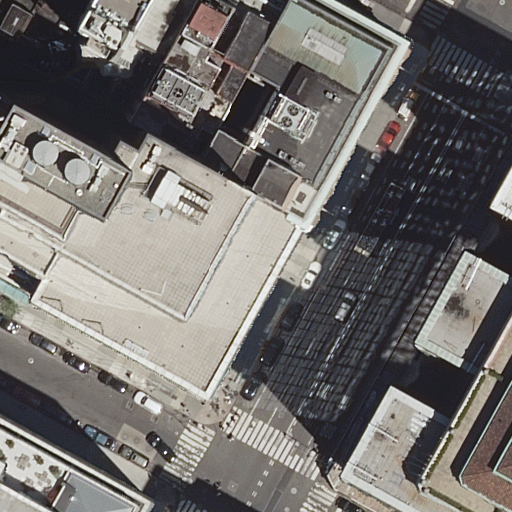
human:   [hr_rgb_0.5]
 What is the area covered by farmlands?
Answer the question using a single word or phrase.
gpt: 0m2

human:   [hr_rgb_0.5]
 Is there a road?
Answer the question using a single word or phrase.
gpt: yes

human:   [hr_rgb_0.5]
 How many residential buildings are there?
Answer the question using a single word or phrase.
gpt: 6

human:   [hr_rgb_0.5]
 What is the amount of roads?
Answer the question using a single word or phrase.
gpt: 7

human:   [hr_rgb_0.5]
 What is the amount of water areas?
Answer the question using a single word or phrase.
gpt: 0

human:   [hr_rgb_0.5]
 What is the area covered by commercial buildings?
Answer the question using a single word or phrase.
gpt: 0m2

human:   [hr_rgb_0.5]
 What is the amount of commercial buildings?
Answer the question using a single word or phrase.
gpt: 0

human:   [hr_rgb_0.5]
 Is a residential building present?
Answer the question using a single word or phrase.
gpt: yes

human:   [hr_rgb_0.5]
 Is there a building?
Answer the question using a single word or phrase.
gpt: yes

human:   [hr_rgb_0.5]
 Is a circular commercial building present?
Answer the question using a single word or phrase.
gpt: no

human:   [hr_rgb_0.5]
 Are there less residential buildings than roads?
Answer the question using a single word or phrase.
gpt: yes

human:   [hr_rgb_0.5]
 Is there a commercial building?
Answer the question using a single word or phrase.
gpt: no

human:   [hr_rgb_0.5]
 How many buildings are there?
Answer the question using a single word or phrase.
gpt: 7

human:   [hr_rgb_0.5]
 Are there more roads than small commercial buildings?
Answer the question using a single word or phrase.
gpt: yes

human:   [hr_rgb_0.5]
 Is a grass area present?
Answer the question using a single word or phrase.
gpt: no

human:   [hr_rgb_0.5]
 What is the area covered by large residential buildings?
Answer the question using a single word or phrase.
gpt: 3508m2

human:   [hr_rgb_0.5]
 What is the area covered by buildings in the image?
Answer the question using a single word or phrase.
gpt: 5205m2

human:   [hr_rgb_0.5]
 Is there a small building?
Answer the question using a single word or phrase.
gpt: yes

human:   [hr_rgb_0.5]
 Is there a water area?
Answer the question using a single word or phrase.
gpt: no

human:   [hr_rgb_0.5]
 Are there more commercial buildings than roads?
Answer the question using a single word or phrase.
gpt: no

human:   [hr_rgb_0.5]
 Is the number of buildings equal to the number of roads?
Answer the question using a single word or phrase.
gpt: yes

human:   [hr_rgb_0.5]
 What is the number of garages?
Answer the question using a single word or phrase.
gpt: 0

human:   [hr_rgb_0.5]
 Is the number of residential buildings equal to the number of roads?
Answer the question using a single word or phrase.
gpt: no

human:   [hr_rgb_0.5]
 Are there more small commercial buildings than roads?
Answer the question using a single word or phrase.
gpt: no

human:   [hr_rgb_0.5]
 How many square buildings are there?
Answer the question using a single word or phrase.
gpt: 0

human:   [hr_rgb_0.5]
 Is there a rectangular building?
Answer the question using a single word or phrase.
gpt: yes

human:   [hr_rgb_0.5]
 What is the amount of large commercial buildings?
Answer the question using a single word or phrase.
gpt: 0

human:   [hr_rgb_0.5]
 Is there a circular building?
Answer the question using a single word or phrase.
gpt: no

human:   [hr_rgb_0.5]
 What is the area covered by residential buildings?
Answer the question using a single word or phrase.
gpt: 3942m2

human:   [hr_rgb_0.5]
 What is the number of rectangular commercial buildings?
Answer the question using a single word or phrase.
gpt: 0

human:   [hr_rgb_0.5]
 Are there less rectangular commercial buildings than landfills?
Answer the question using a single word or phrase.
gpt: no

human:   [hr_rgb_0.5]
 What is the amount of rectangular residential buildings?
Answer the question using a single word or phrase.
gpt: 4

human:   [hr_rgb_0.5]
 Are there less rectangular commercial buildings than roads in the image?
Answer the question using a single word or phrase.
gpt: yes

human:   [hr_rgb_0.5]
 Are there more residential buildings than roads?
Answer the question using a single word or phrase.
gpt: no

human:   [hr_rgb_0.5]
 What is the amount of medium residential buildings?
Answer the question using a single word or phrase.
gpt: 2

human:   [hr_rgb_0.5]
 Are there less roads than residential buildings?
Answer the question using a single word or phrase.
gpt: no

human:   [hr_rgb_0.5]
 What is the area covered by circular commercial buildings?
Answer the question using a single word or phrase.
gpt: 0m2

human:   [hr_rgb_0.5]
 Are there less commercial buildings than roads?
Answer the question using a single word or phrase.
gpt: yes

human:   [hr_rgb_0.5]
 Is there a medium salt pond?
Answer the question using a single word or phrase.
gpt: no

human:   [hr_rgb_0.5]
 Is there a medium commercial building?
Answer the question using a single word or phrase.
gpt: no

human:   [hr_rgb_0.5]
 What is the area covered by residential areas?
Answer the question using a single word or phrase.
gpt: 0m2

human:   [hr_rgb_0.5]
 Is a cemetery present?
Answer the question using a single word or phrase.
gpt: no

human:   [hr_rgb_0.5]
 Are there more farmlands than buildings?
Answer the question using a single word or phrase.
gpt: no

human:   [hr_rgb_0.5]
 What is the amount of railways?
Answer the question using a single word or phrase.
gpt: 0

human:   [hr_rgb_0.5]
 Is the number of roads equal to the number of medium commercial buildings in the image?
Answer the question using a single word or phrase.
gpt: no

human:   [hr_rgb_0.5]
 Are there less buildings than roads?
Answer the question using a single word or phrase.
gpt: no

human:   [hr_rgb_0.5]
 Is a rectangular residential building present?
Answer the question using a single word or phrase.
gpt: yes

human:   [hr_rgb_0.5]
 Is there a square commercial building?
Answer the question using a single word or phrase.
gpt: no

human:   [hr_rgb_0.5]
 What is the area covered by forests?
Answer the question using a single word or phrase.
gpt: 0m2

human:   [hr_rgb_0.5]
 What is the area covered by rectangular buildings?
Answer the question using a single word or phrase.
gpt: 960m2

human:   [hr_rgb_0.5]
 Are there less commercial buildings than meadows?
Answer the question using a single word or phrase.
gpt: no

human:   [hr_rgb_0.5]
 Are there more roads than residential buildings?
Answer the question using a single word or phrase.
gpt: yes

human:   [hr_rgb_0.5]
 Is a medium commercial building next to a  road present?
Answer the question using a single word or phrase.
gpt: no

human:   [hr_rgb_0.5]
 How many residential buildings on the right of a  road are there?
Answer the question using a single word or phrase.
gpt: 2

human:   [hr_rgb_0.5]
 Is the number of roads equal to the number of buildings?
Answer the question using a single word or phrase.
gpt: yes

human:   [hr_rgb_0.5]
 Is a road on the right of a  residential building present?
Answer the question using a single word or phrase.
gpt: yes

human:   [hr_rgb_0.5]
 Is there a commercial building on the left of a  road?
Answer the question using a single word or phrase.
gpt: no

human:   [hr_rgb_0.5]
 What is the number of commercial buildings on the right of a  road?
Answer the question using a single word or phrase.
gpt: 0

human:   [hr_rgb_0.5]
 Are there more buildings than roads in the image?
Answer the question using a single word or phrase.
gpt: no

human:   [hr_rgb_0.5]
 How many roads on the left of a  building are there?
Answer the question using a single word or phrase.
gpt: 3

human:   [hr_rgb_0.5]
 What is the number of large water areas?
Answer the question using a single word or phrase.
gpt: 0

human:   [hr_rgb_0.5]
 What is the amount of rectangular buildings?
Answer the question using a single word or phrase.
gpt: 4

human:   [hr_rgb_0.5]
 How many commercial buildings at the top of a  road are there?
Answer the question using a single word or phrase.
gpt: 0

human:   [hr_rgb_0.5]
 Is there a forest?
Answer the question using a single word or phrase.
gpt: no